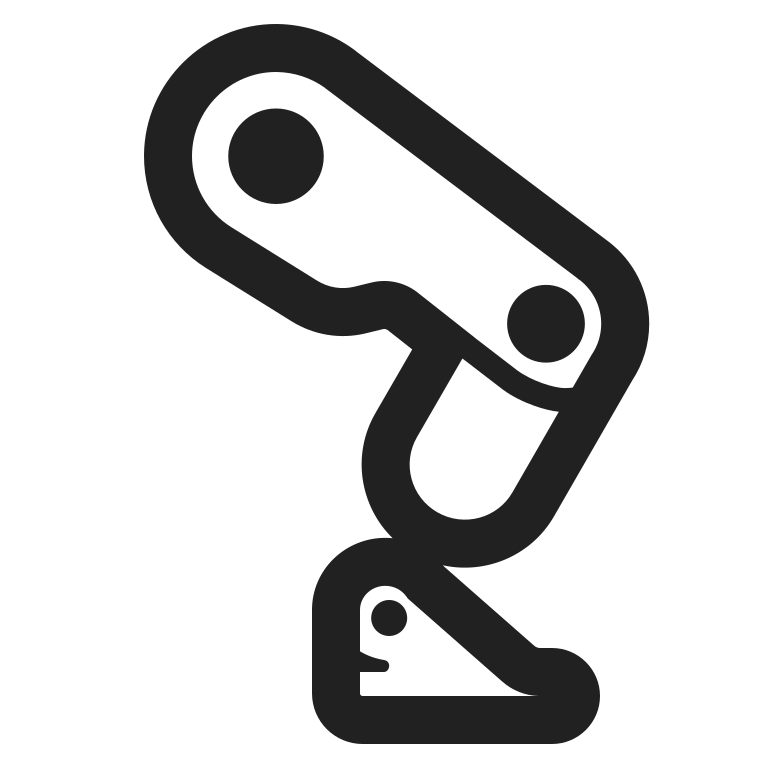
mechanical leg high contrast